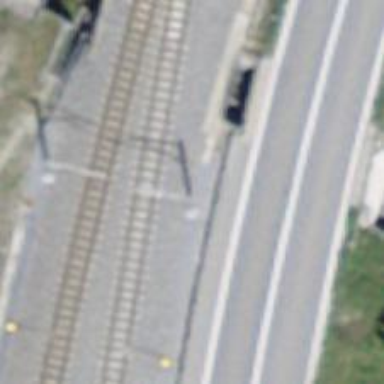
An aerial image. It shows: Catenary mast for power lines.